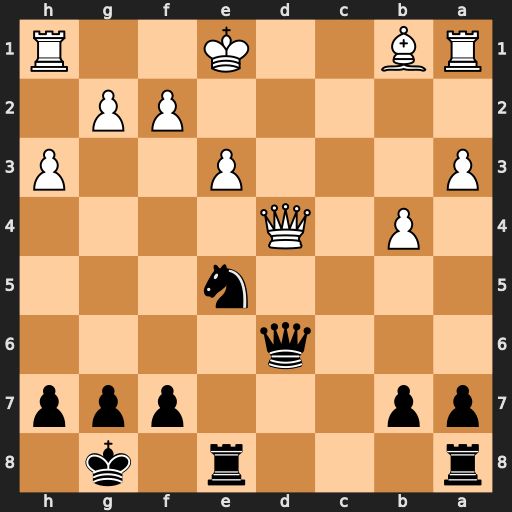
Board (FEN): r3r1k1/pp3ppp/3q4/4n3/1P1Q4/P3P2P/5PP1/RB2K2R
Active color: b
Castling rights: KQ
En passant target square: -
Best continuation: Nf3+ gxf3 Qxd4